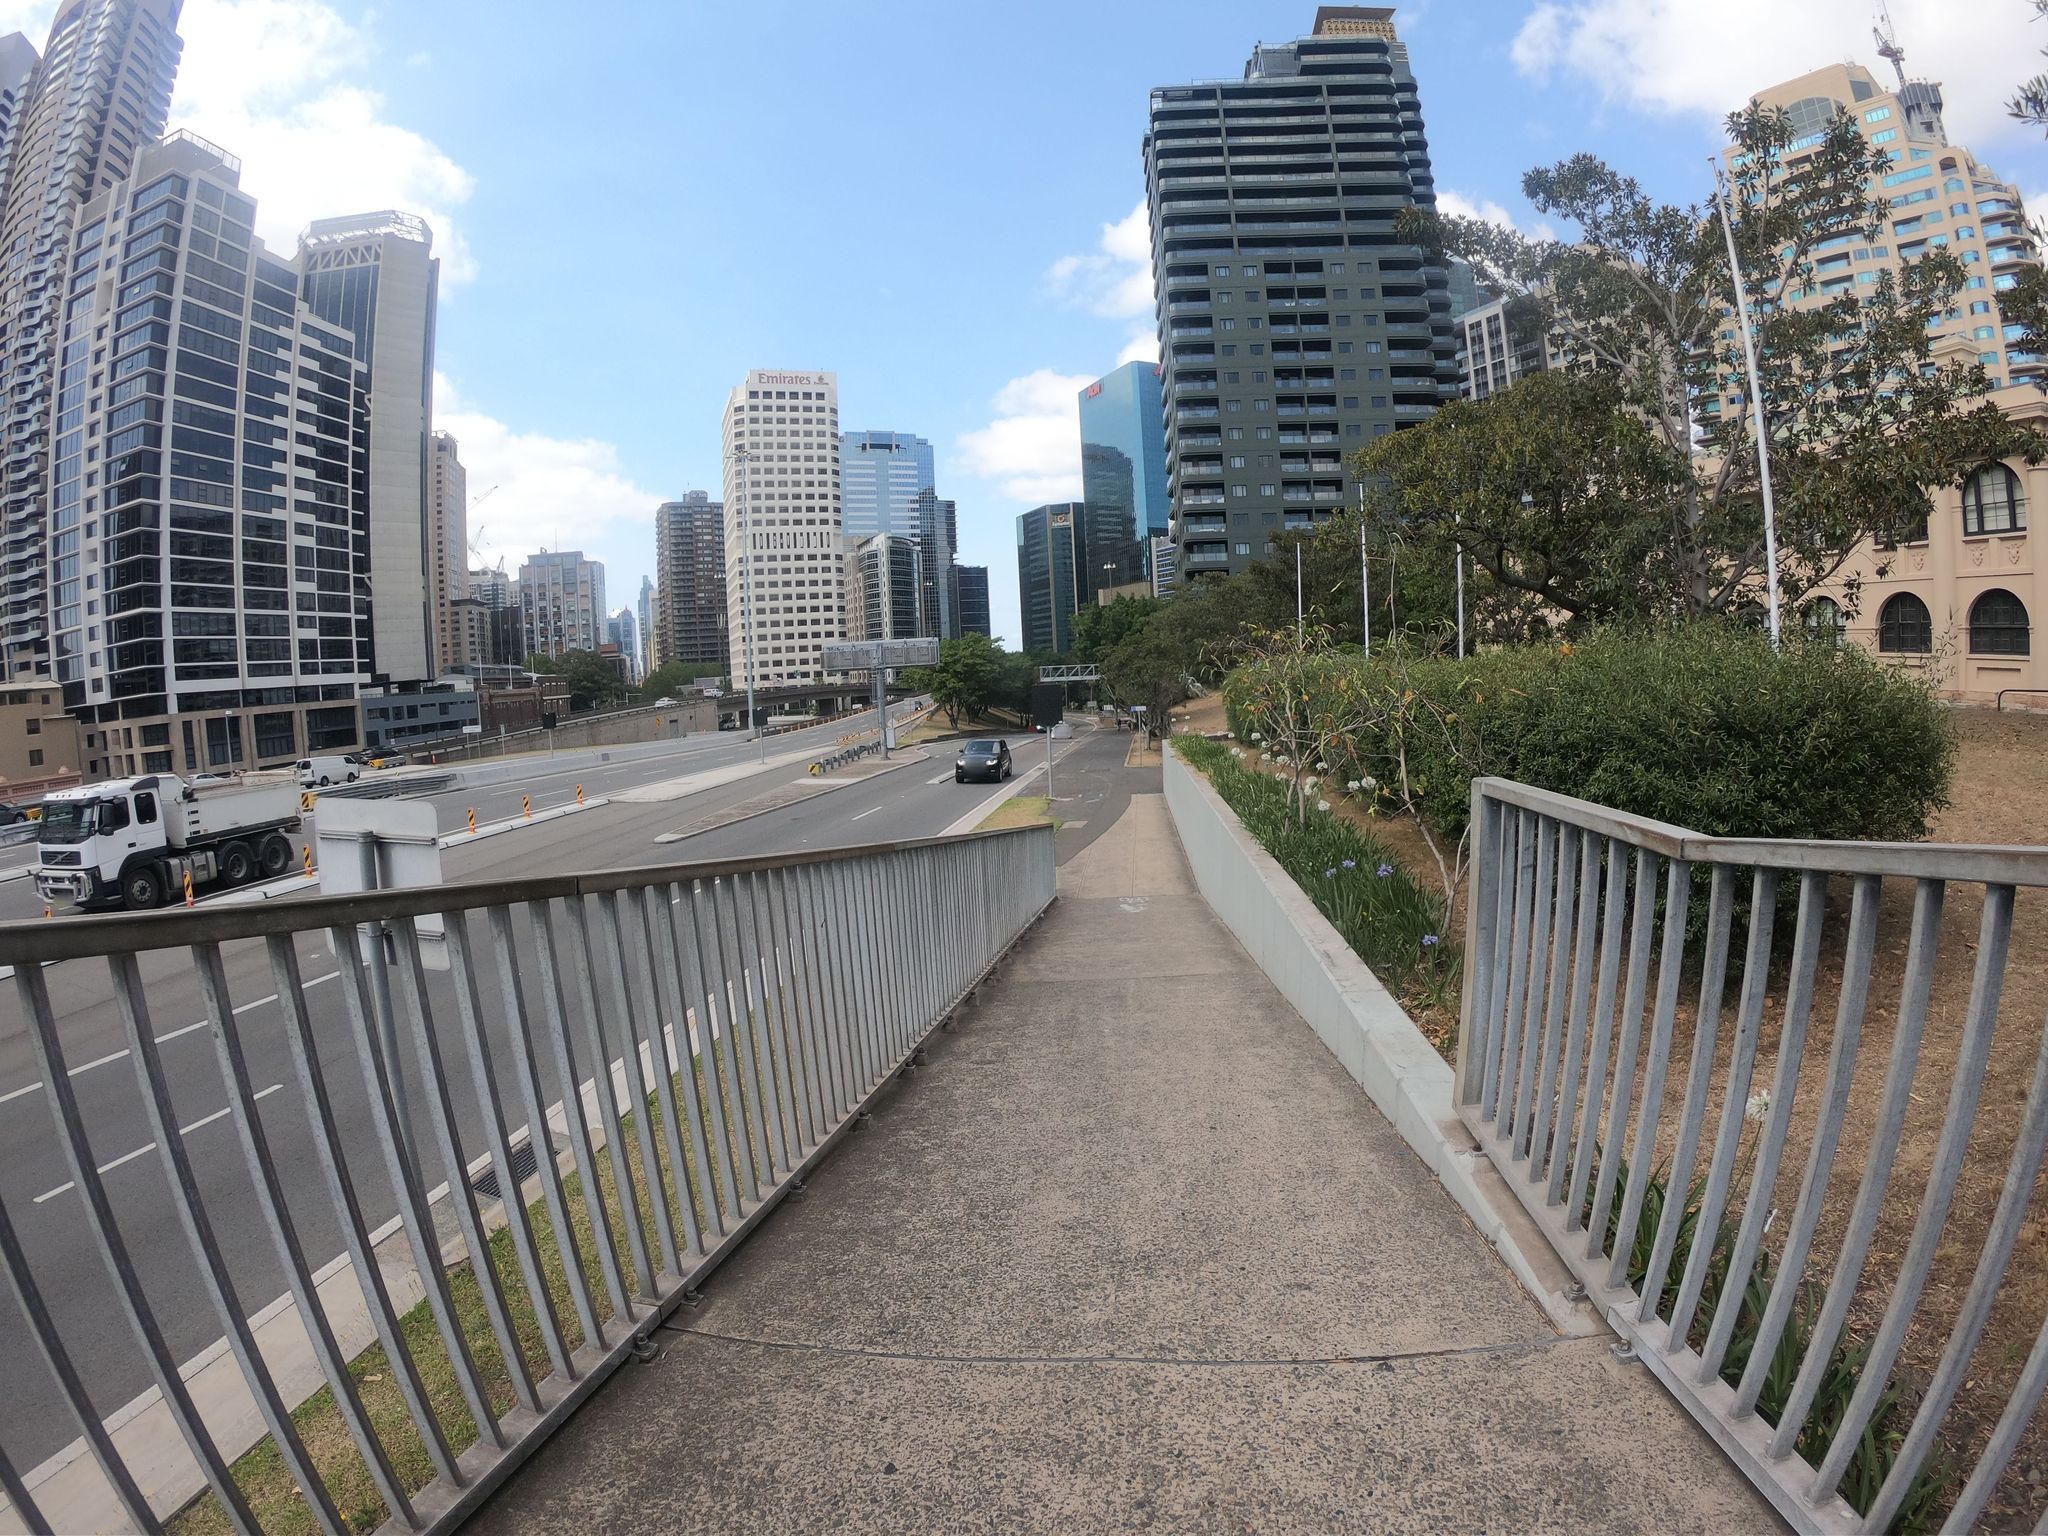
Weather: clear
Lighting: day
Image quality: good
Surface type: cycling surface
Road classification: cycleway, unclassified
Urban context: urban centre
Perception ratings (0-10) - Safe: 7.03, Lively: 5.94, Beautiful: 7.33, Boring: 4.26, Depressing: 3.48, Wealthy: 4.31